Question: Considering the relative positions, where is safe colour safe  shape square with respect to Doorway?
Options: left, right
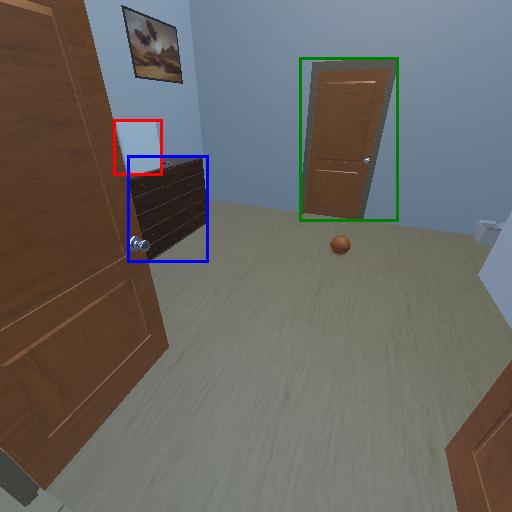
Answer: left